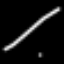
Label: line